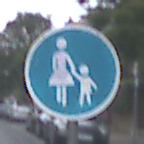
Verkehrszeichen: Gehweg
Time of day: MorningAfternoon
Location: Outdoor (Urban)
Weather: Overcast
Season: NotSpecified
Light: Natural